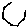
Label: hexagon